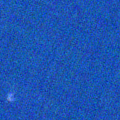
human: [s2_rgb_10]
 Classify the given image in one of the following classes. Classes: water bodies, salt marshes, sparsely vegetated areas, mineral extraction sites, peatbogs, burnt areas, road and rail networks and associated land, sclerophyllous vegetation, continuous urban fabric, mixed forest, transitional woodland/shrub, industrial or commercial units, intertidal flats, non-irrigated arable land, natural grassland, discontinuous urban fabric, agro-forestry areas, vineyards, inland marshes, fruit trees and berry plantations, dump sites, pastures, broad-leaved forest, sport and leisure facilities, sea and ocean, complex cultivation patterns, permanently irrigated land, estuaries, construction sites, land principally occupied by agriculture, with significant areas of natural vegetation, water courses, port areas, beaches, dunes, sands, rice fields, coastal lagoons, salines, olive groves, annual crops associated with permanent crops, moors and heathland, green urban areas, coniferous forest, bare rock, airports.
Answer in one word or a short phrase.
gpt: sea and ocean